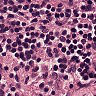
Metastatic tissue present: no